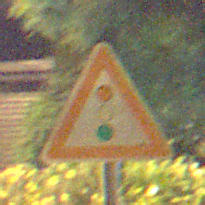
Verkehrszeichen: Lichtzeichenanlage
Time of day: Night
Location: Outdoor (Suburban)
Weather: PartlyCloudy
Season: NotSpecified
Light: Artificial